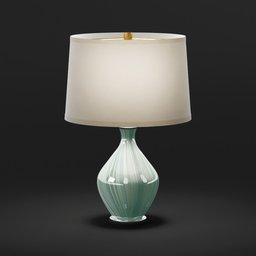
Label: lighting